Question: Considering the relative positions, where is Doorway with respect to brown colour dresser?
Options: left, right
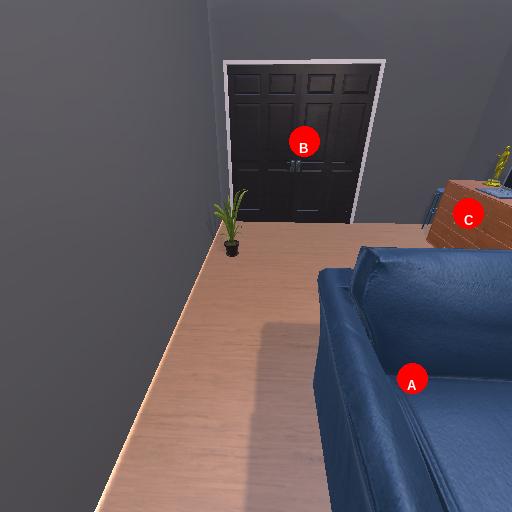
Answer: left